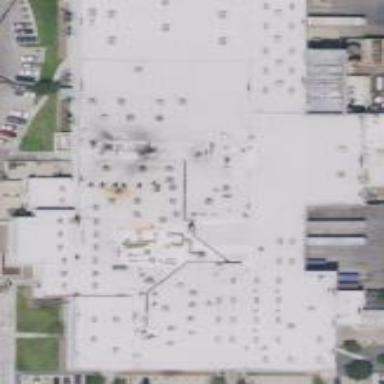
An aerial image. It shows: Industrial building.